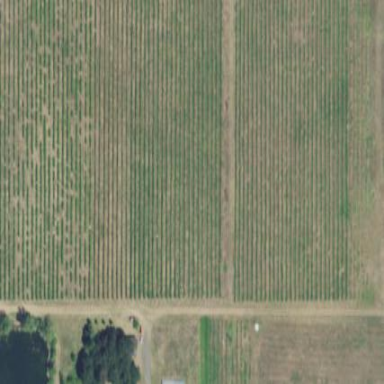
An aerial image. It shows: Vineyard where grapes are grown.